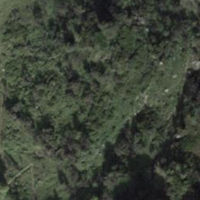
EUNIS habitat code: 32
Species observed at this site:
Sorbus aucuparia